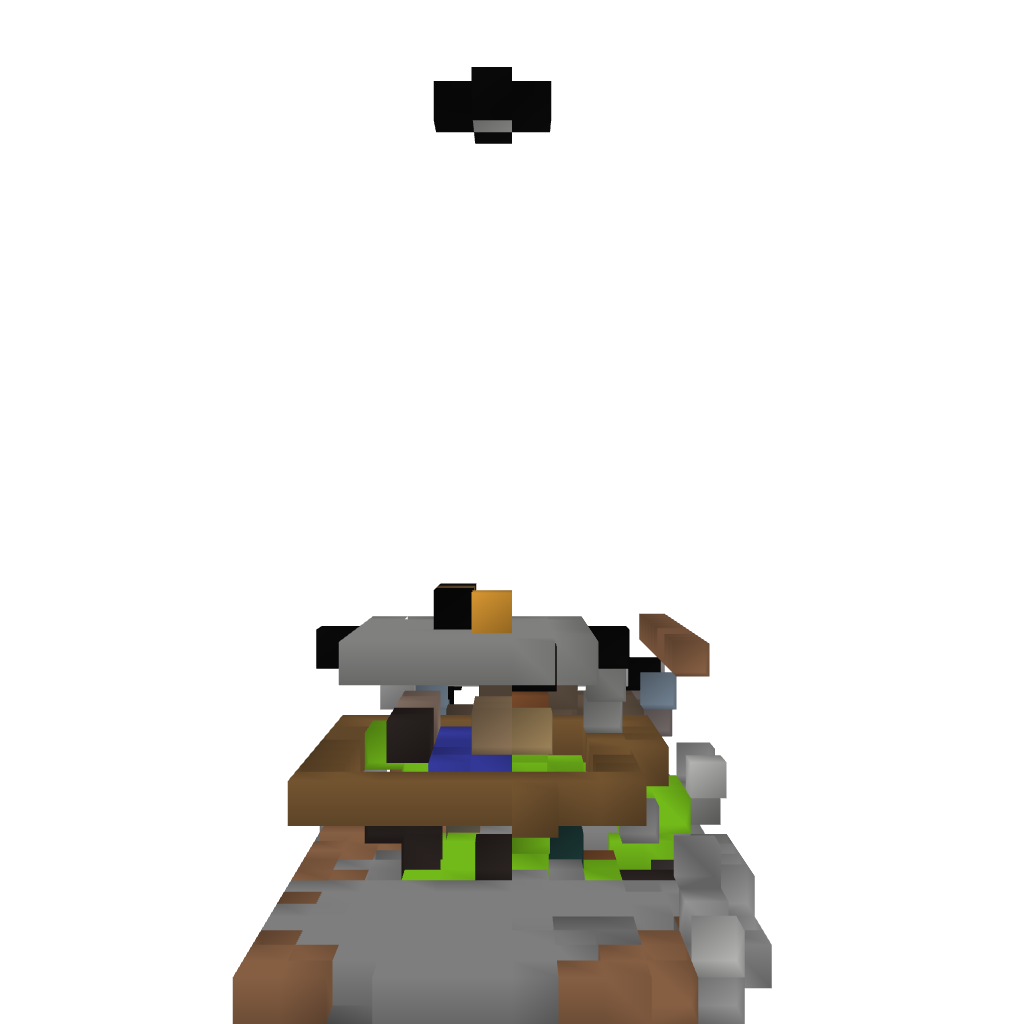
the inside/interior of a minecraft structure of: Small House